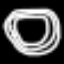
Label: donut